Brain MRI, t2w sequence, axial 2D slice.
Patient: age 41, sex F, weight 95 kg, height 1.95 m
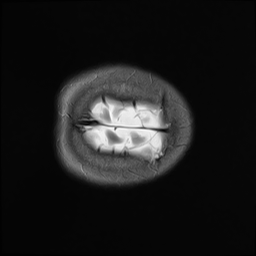